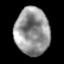
Tissue: lung
Cell type: T cells
Senescence score: 0.2097
Nuclear area (px): 1605
Mean DAPI intensity: 148.325